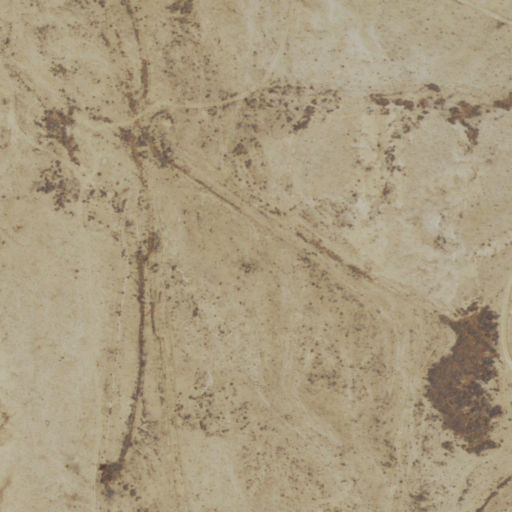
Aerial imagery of valley in New Mexico named Sunshine Spring Draw containing shrub and grassland